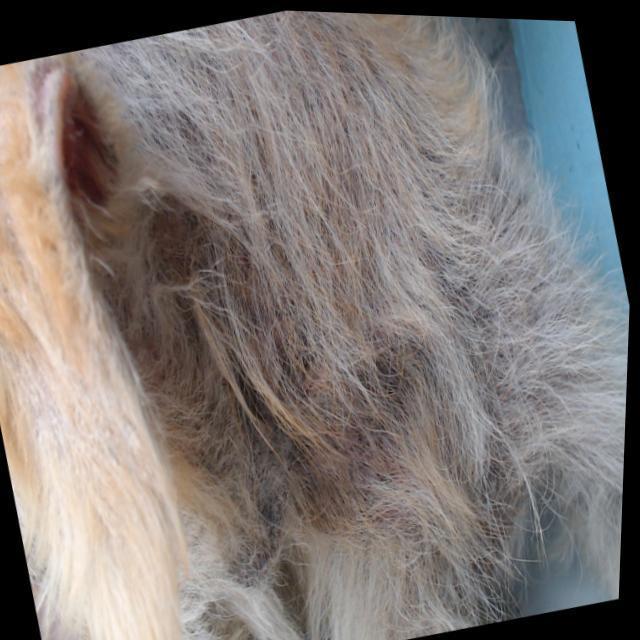
Canine demodicosis (Demodex mange) — caused by Demodex canis mites. Presents with alopecia, follicular papules, pustules, and comedones. Often localized on face and forelimbs.